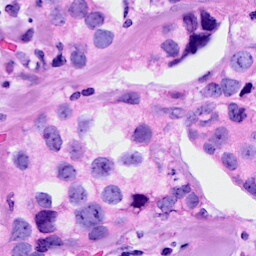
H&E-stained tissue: Breast